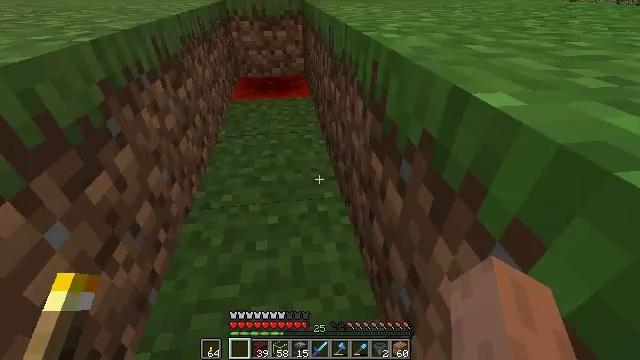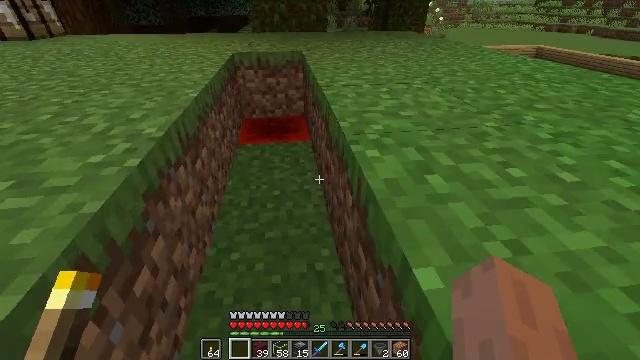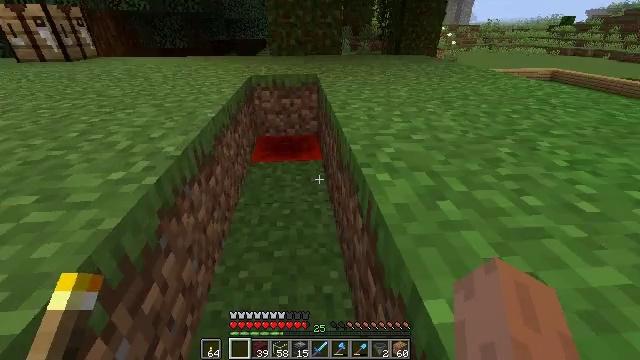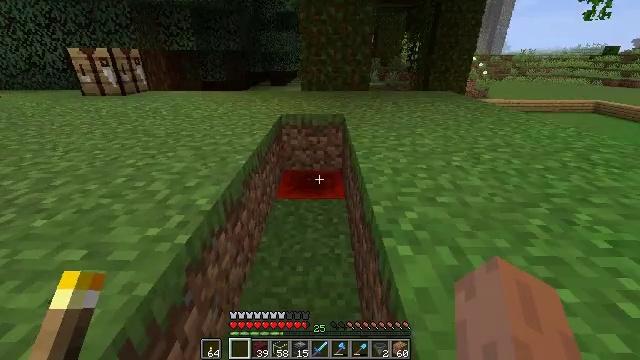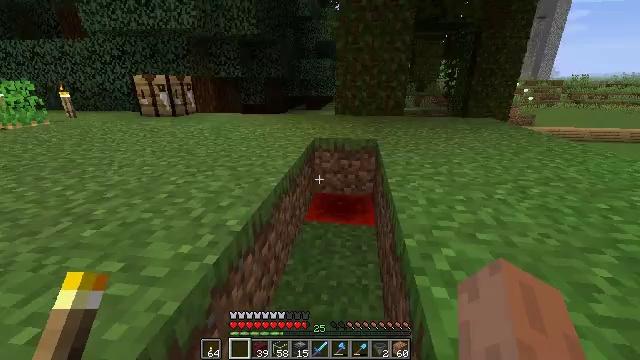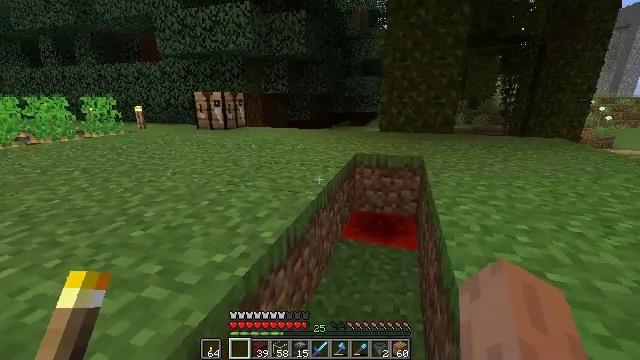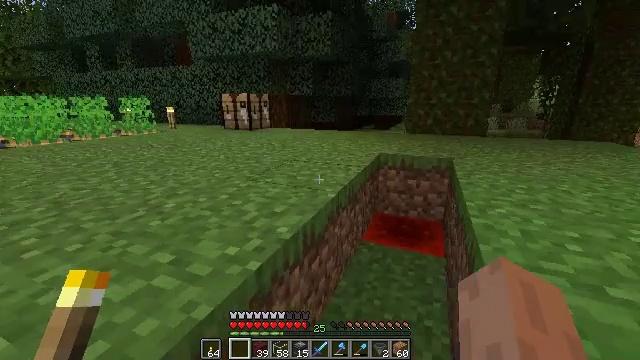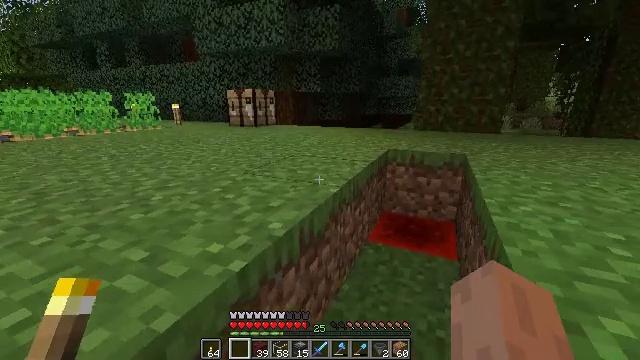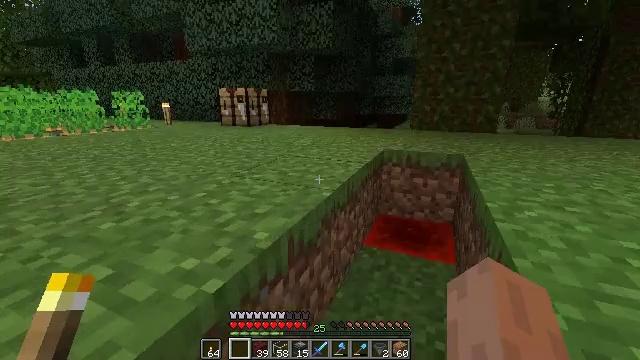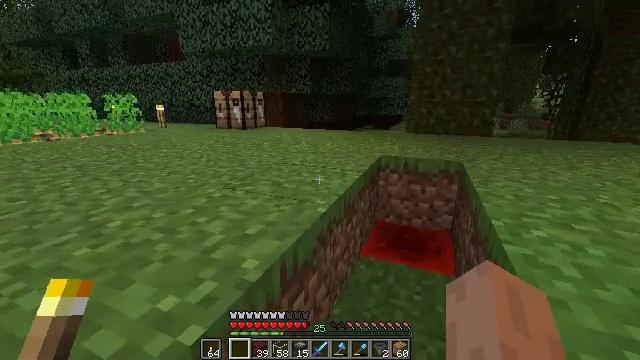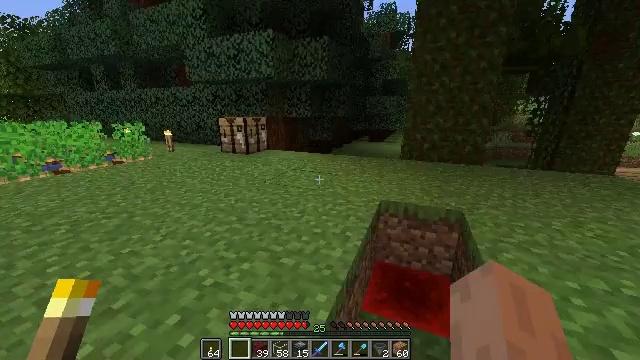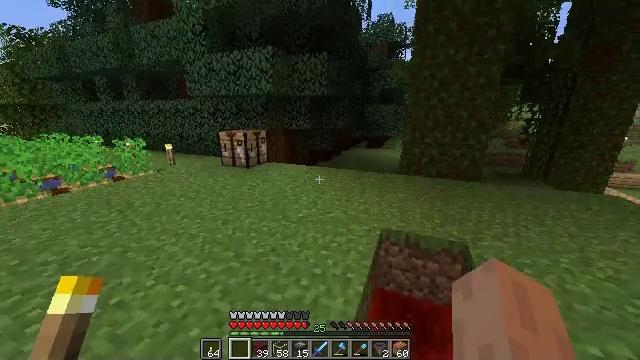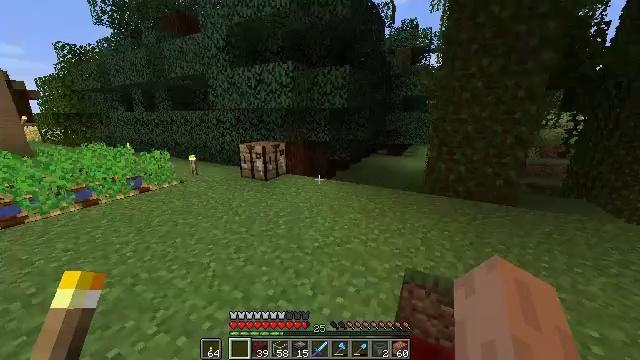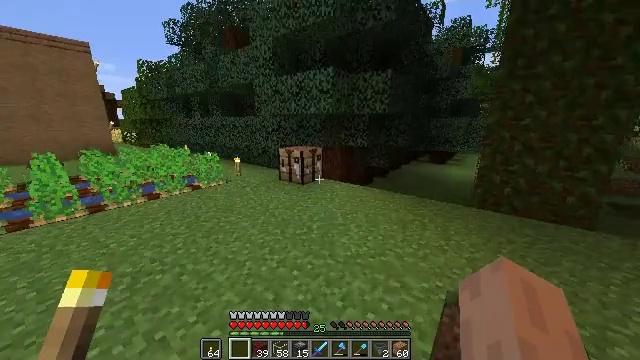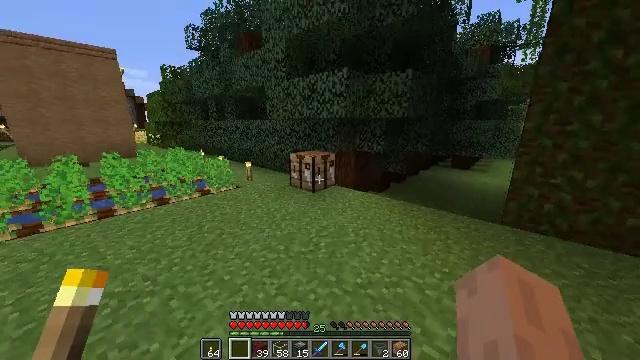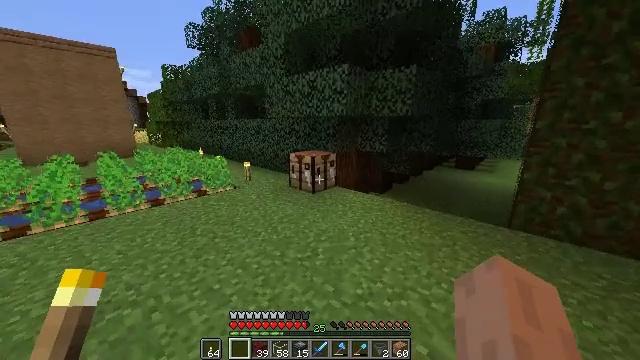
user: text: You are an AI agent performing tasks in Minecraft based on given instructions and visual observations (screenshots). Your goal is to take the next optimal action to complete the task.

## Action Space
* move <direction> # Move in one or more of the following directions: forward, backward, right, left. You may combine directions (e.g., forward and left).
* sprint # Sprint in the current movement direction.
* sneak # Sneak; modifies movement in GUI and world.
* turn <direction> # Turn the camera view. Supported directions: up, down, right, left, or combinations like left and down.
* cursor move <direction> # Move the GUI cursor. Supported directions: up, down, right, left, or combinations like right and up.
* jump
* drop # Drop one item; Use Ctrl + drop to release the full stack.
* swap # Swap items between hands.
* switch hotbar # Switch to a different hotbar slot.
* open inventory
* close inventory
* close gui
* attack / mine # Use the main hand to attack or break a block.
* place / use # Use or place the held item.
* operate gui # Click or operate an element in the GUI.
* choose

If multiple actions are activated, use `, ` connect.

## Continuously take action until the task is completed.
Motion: motion action
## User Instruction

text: Transform redstone dust into a solid redstone block.
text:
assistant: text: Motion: move forward, turn up, jump
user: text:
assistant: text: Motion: move forward, turn left and up, jump
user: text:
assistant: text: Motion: move forward, turn left and up, jump
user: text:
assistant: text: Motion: move forward, turn left and up, jump
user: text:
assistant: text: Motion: move forward, turn left and up, jump
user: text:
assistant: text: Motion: move forward, turn left, jump
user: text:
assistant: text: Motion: move forward, turn left, jump
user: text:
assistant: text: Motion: move forward, sprint, turn right, jump
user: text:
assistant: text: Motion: move forward, sprint, jump
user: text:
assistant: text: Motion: move forward, sprint, jump
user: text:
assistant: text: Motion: move forward, sprint, jump
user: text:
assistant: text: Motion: move forward, turn left, jump
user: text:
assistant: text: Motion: move forward, turn left and up
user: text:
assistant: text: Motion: move forward, turn left
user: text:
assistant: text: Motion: move forward
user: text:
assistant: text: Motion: move forward
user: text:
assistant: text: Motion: move forward and move left
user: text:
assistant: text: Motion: move forward and move left
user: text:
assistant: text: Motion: move forward and move left
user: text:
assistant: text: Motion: move forward and move left, turn right
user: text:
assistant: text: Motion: move forward and move left
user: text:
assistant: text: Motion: no_op
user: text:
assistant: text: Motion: no_op
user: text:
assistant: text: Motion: no_op
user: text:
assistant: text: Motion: use / place
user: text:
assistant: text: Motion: use / place
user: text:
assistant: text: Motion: use / place
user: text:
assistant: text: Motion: use / place
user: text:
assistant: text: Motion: no_op
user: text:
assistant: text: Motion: open gui